Question: Is it possible to select a value from a table that is not mapped ?
Here an example:
This is my payscale table:

I want to load the price for WARE like 'ALLE' and desstination 'AUT'. However, I only need the "wert" value, not the whole object. I also don't need this table to be mapped in my project, I only need to get the value.
I tried following:
'''
TypedQuery<Double> q = em.createQuery(
"SELECT wert FROM TVTARIF WHERE destination like '?1' and ware like '?2'",Double.class)
.setParameter(1, transportZertifikat.getTransportGebiet())
.setParameter(2, "ALLE");
System.out.println(q.getSingleResult());
'''
But I get following error:
'''
org.hibernate.hql.internal.ast.QuerySyntaxException: TVTARIF is not mapped [SELECT wert FROM TVTARIF WHERE destination like '?1' and ware like '?2']
'''
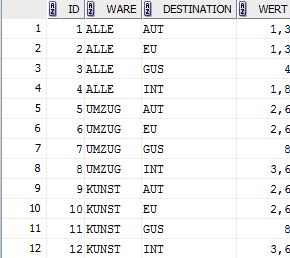
Answer: Try with createNativeQuery instead of createQuery. It receives a plain SQL query and your tables do not have to be mapped.